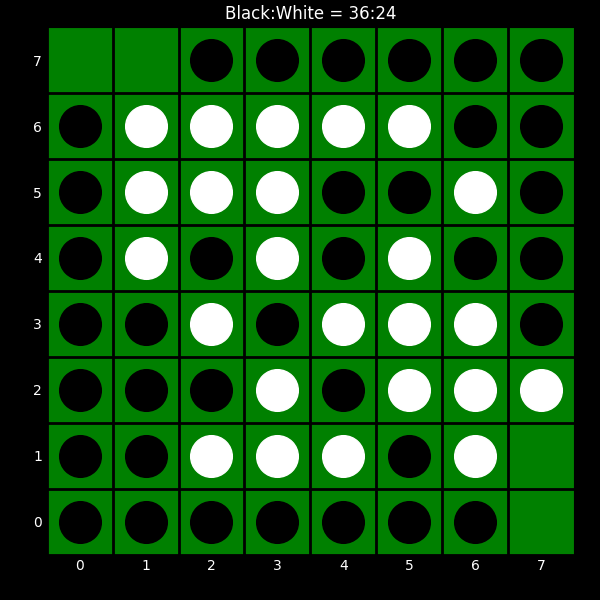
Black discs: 36
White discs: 24